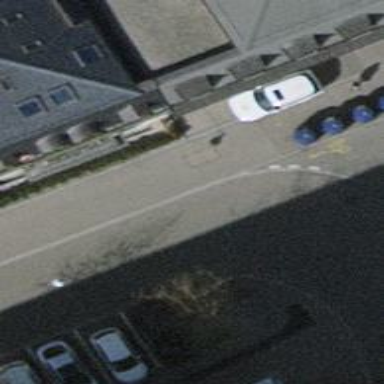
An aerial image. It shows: Kerb serving as barrier.